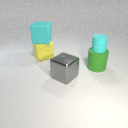
large green rubber cylinder to the right of large gray metal cube